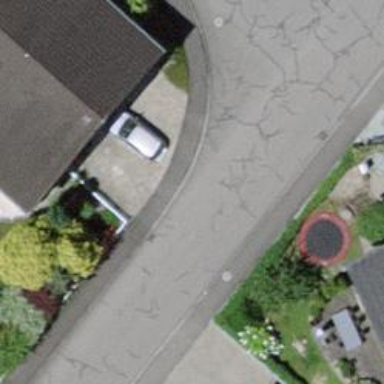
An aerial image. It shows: Sidewalk.